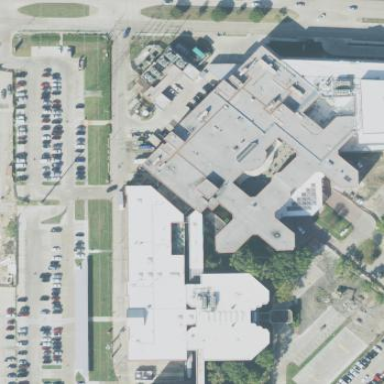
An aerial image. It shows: Hospital building.